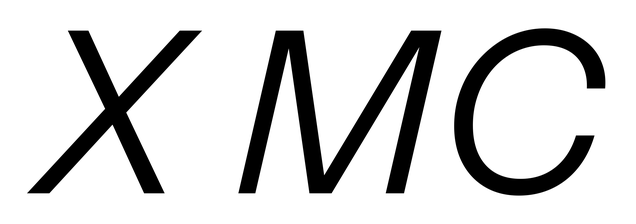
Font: InstrumentSans-Italic_Italic